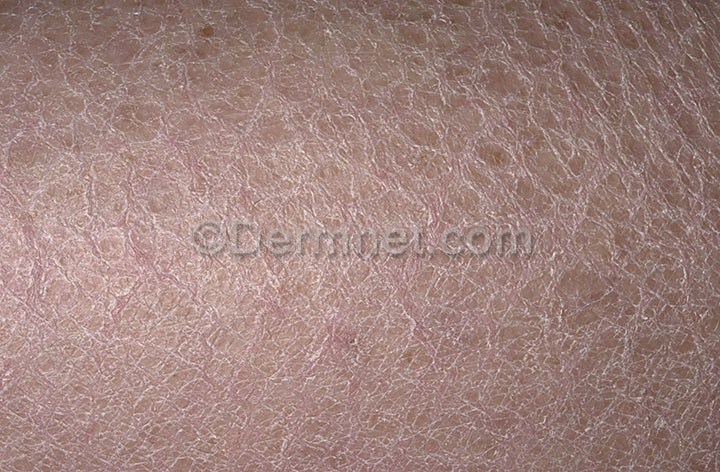
Disease: Atopic Dermatitis Photos